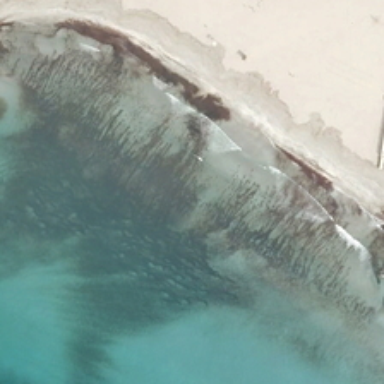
Yellow beach is near a piece of green ocean .